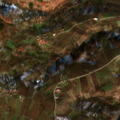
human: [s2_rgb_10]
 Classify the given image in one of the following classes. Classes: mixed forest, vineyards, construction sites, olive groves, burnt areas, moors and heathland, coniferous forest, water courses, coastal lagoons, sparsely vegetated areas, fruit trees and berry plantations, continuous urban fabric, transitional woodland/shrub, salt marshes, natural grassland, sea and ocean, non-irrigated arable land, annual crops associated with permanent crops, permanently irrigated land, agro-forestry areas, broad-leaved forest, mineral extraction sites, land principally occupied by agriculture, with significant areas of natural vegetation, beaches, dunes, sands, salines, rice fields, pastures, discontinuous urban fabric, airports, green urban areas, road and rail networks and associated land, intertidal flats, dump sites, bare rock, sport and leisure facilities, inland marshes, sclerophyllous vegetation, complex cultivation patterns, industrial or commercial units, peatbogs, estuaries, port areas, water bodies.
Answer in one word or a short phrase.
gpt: fruit trees and berry plantations, complex cultivation patterns, land principally occupied by agriculture, with significant areas of natural vegetation